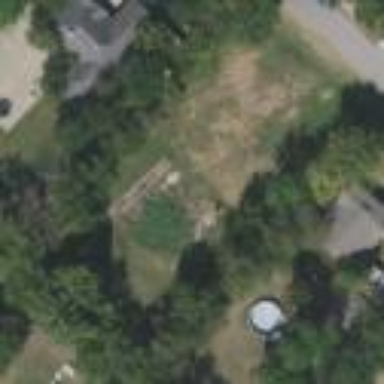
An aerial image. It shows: Grassy plot in zoning area.